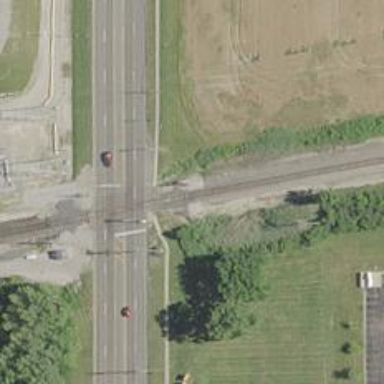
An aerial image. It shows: Railway signal.